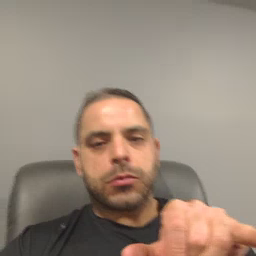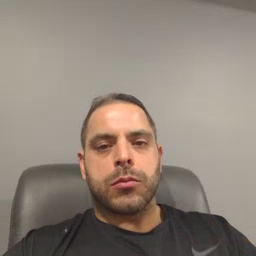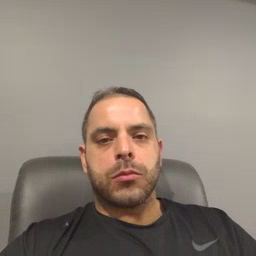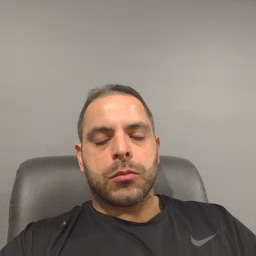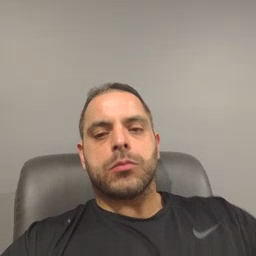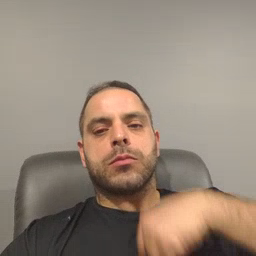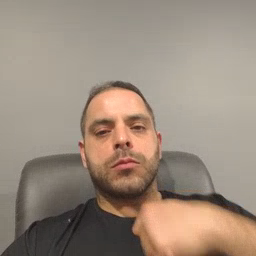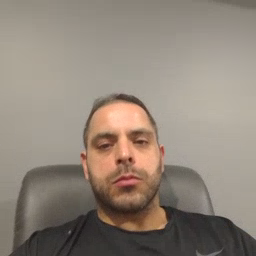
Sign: zipper